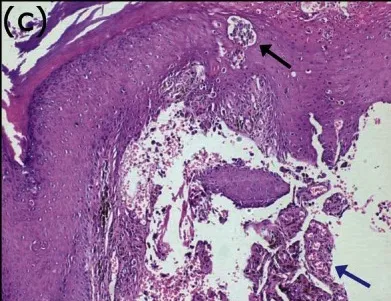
C. Proliferation of single atypical pigmented melanocytes and nests (black arrow) seen in the epidermal layers. Increase in dermal blood vessels with proliferating new vessels present in the dermis (blue arrow) (H & E; 100x).
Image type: pathology (h&e)